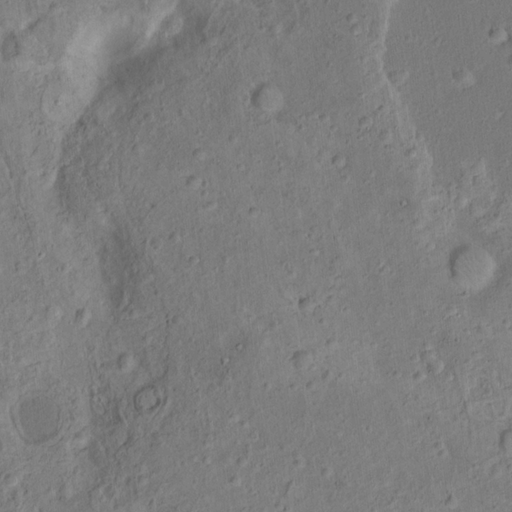
Objects detected: cone